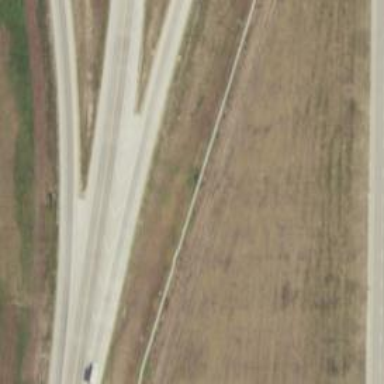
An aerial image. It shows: Trunk link highway.